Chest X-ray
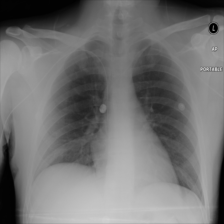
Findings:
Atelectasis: negative
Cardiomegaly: negative
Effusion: negative
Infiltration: negative
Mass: negative
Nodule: negative
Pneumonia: negative
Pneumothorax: negative
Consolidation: negative
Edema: negative
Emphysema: negative
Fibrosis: negative
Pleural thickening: negative
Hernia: negative